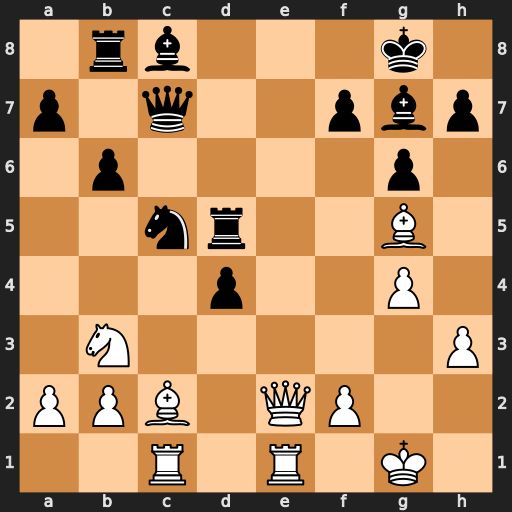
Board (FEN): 1rb3k1/p1q2pbp/1p4p1/2nr2B1/3p2P1/1N5P/PPB1QP2/2R1R1K1
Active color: w
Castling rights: -
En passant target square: -
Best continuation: Qe8+ Bf8 Qxf8+ Kxf8 Bh6+ Kg8 Re8#